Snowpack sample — Loveland Pass, Silver Plume, Colorado, USA (2/11/26, 12:00 PM MST)
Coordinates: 39.663, -105.886
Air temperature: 35 °F
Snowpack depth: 82 cm
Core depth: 10 cm
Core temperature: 17.6 °F
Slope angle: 13°, slope face: 12°
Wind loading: high
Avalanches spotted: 1
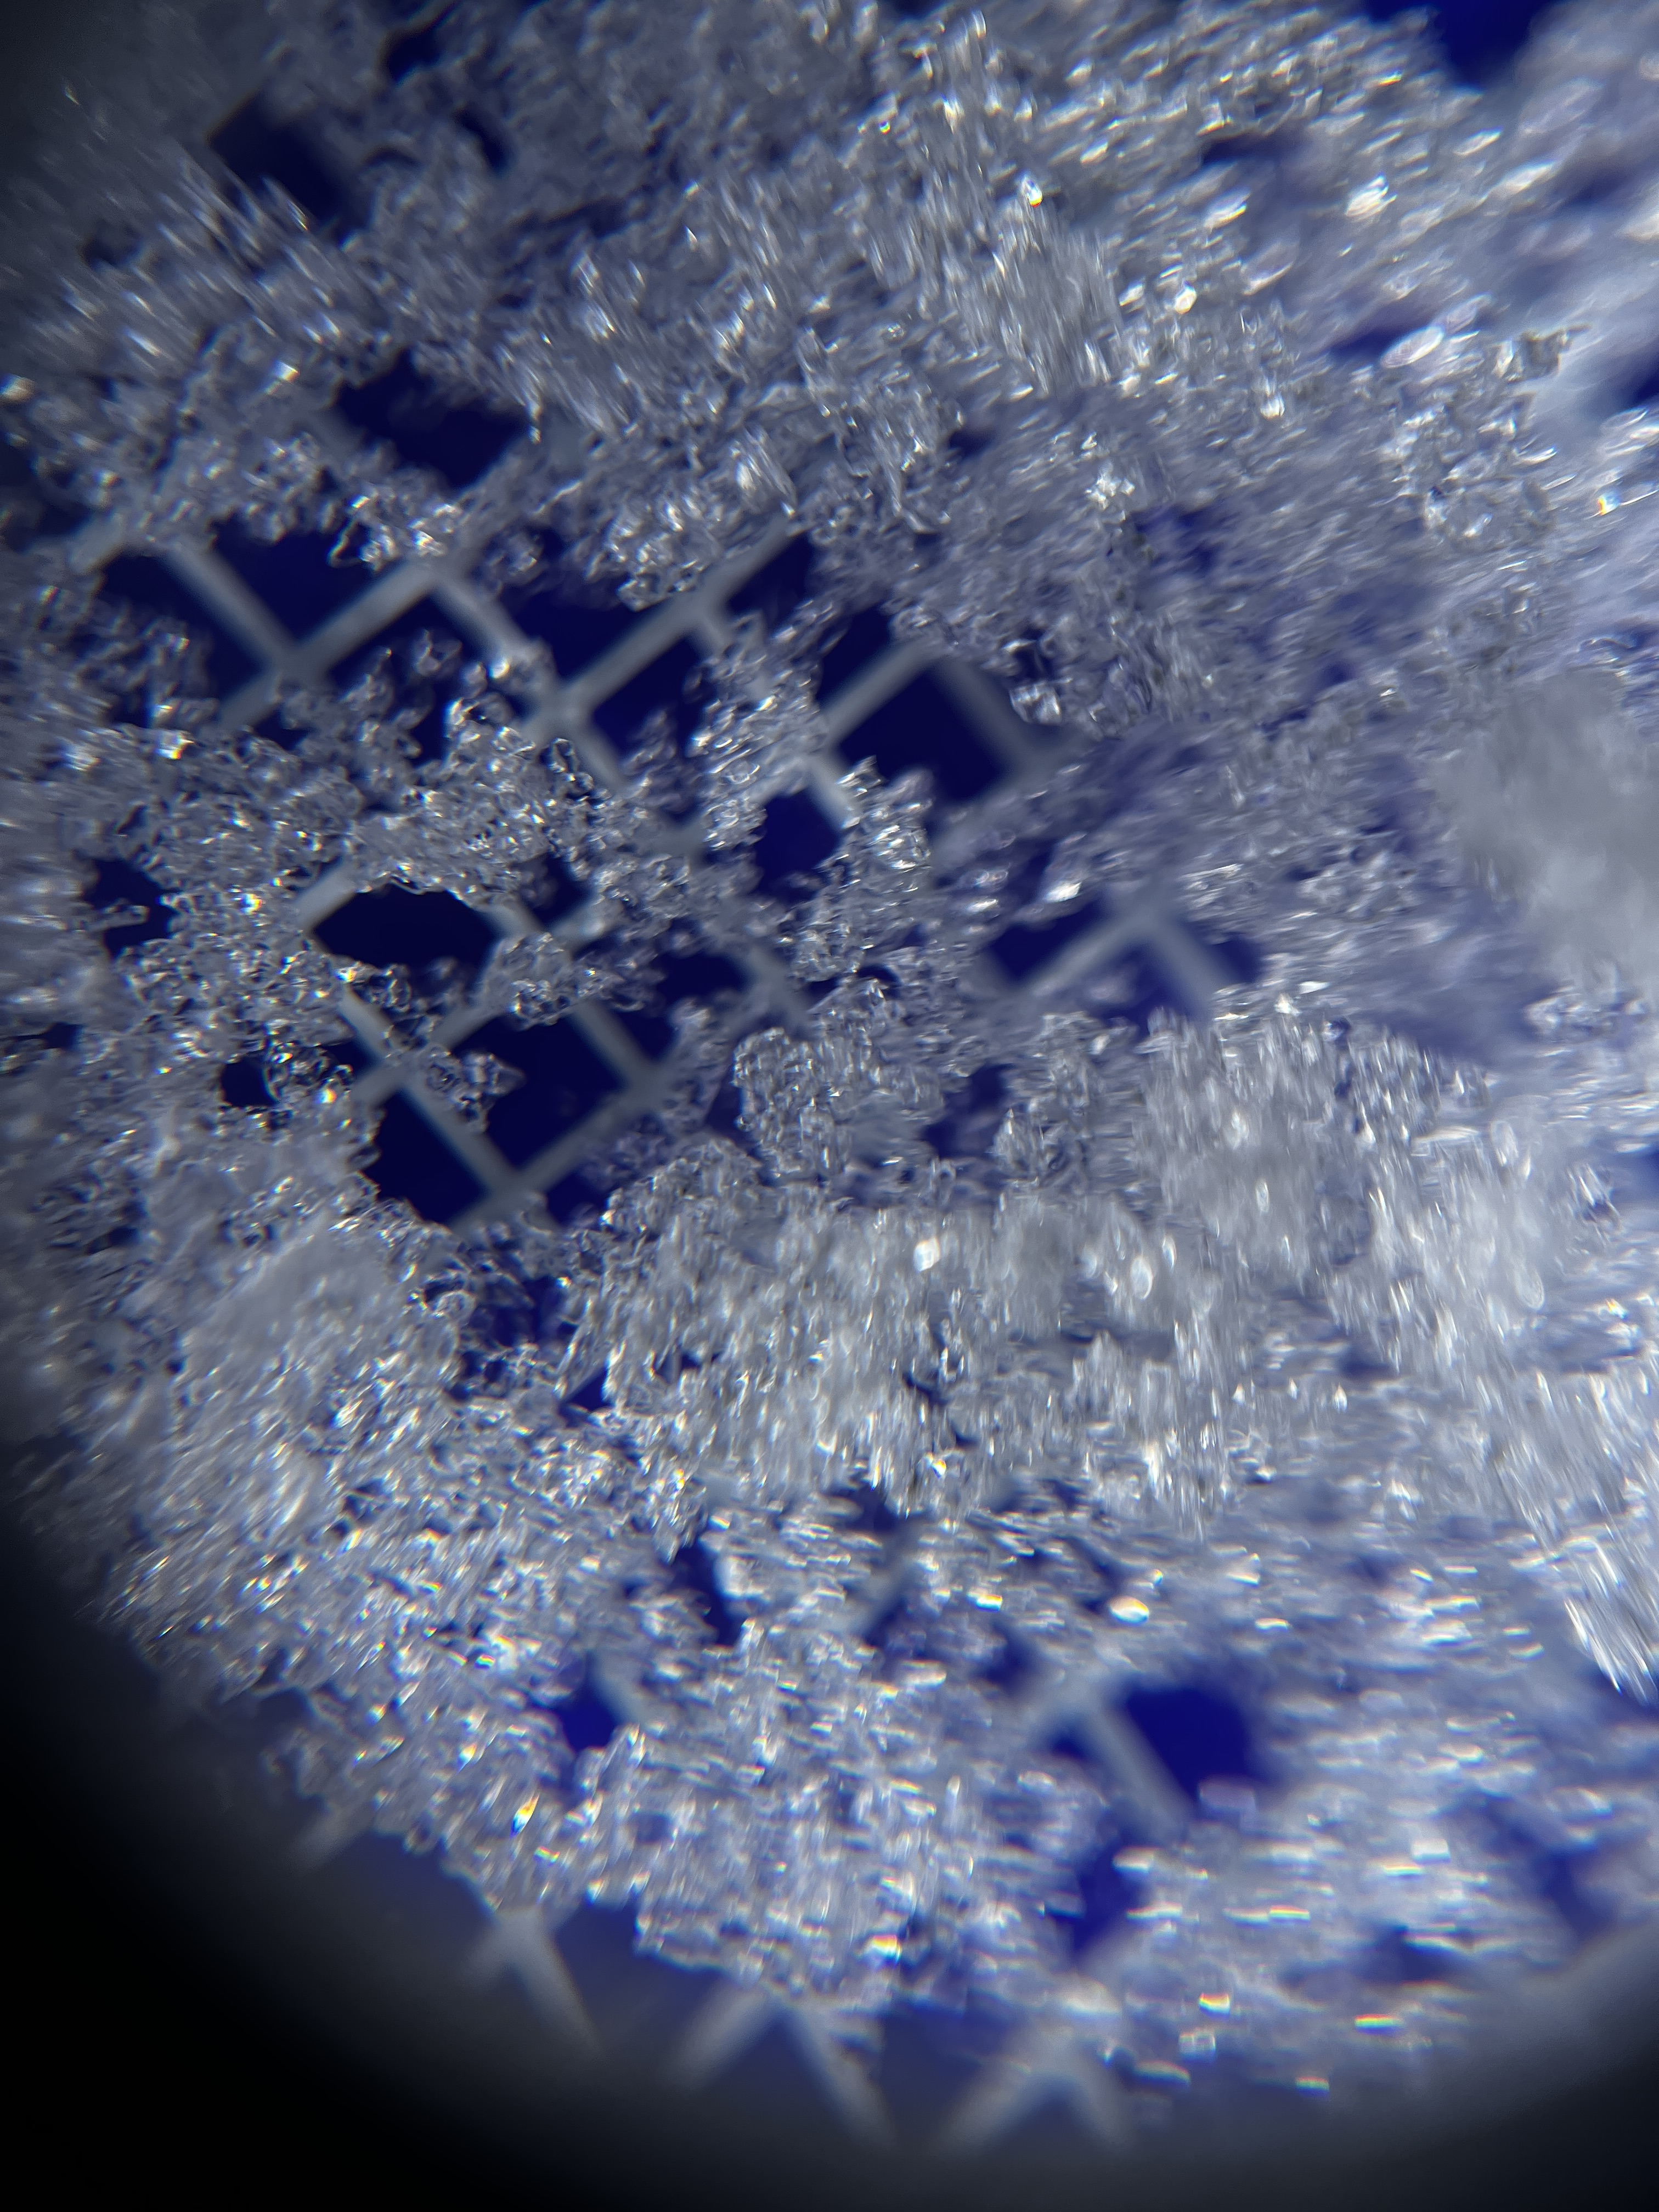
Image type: magnified_profile
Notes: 1 small avalanche spotted on the north side of the bowl, lots of wind loading